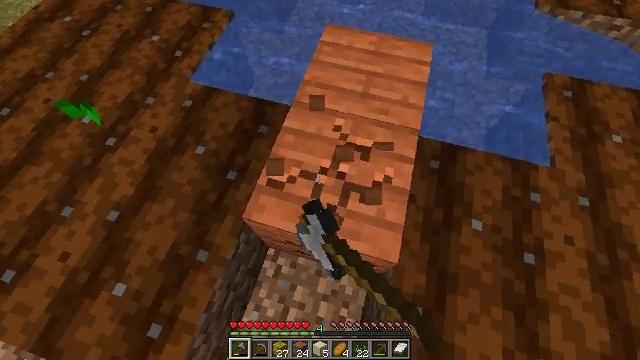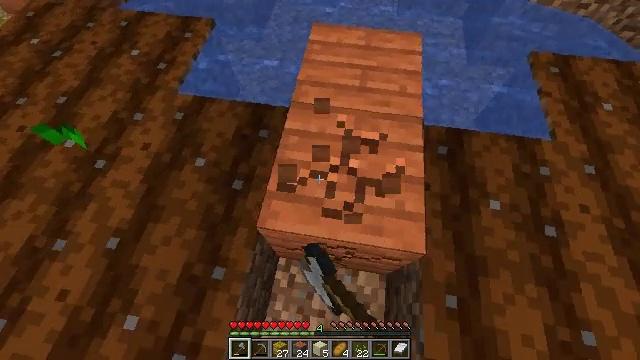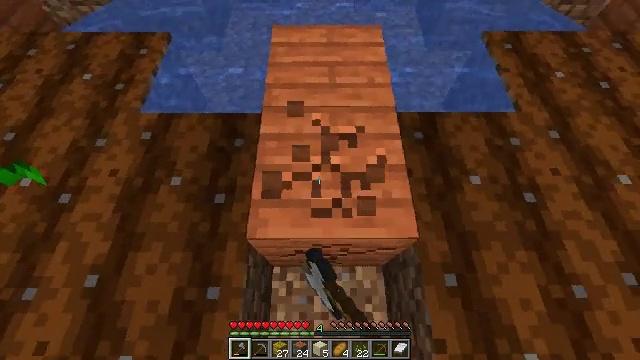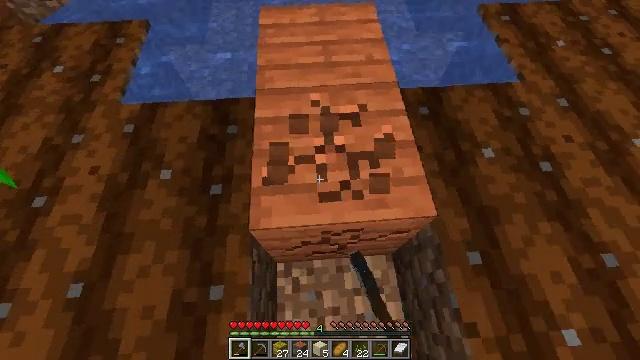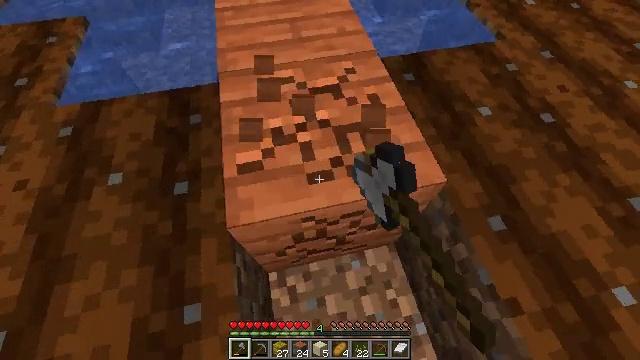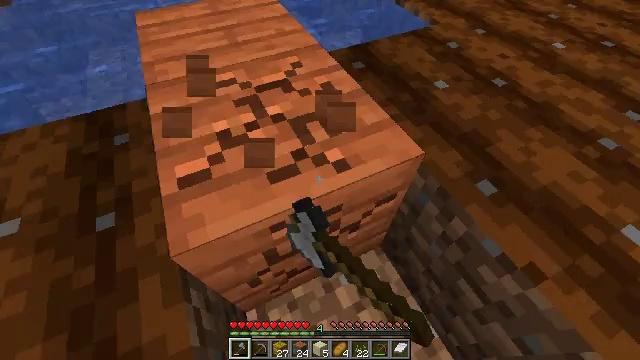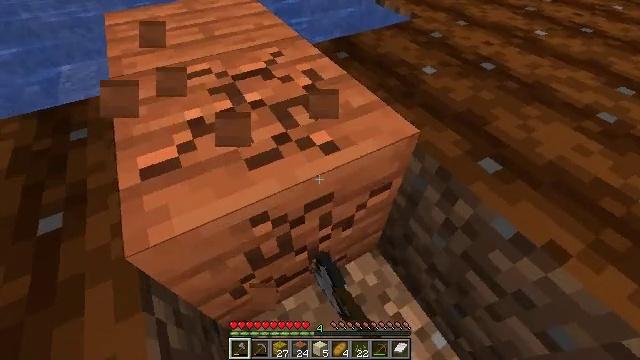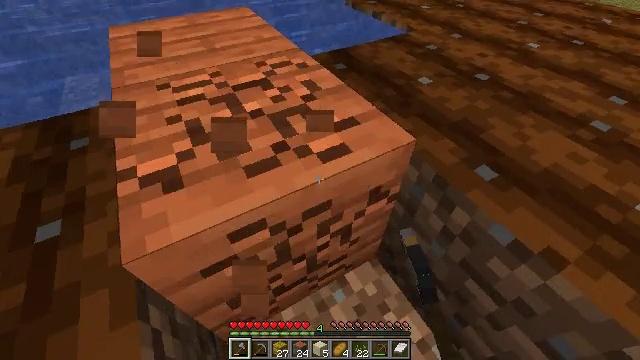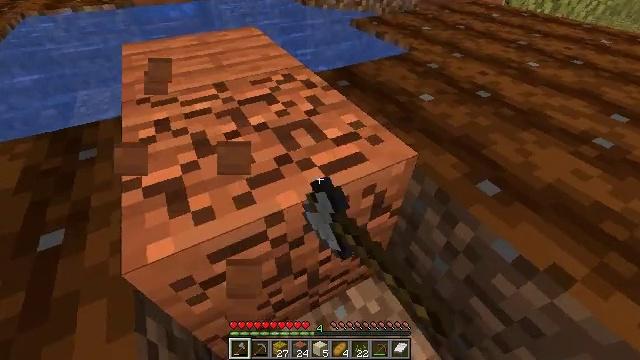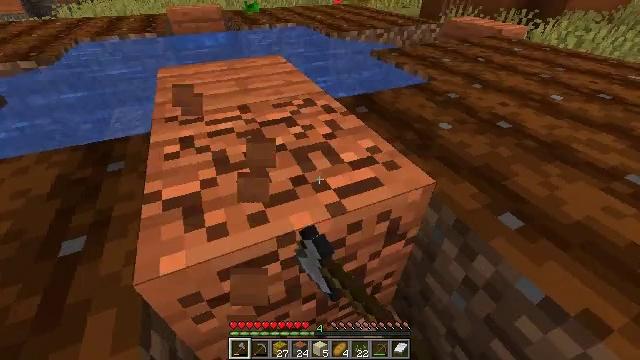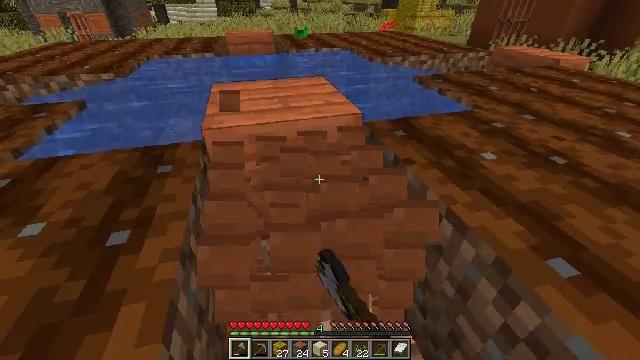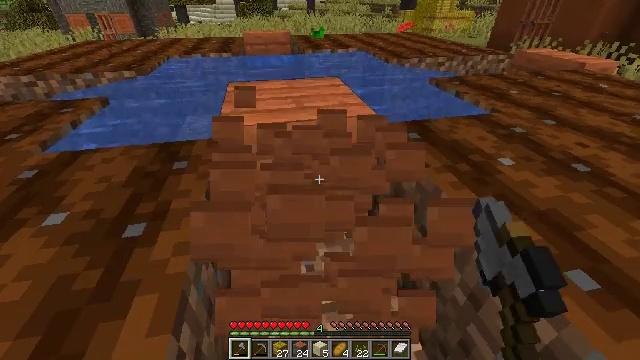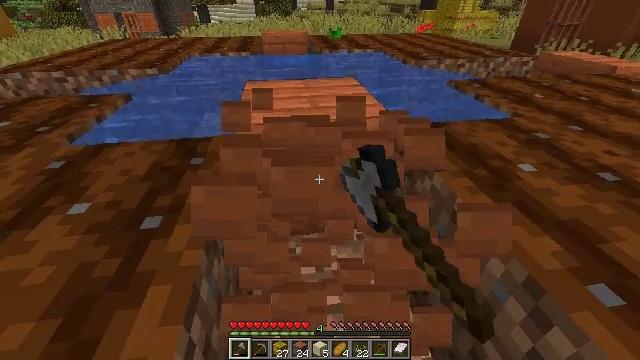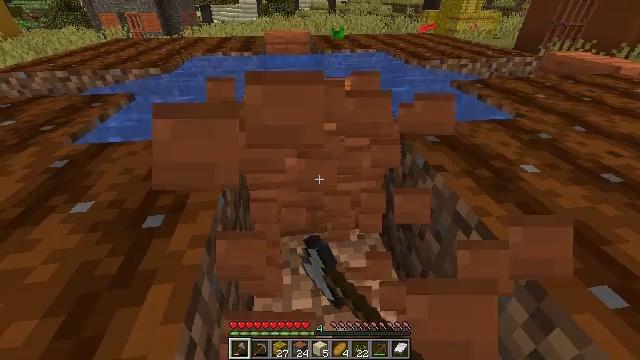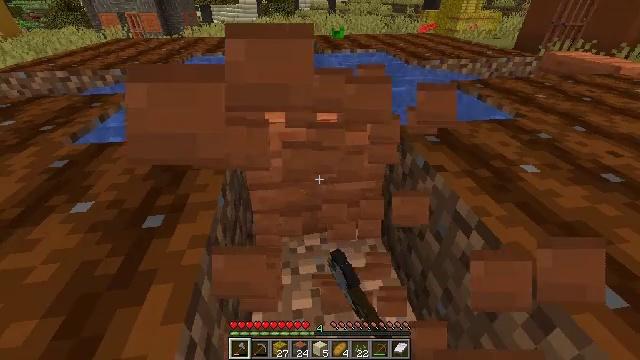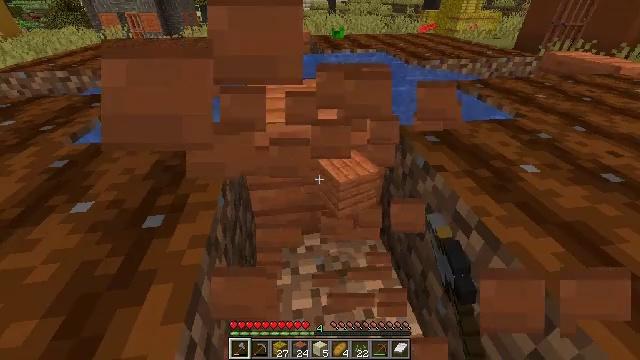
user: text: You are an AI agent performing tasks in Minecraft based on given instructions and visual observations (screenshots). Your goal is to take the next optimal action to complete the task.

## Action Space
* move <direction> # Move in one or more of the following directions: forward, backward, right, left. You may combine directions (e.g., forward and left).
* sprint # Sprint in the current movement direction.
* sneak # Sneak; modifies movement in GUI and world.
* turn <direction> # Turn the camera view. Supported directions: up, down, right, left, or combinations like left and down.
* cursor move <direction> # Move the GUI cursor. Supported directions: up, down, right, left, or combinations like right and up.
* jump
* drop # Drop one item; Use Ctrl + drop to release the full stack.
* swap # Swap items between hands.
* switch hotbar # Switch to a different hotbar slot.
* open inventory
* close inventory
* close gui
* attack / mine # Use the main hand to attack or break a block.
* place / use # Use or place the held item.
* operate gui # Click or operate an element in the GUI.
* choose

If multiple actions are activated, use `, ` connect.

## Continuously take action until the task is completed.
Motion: motion action
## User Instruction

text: Attack the acacia planks to recycle them.
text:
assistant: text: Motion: move left, turn right and up, attack / mine
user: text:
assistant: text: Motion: turn right, attack / mine
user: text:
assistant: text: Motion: turn right, attack / mine
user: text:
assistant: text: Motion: turn right and up, attack / mine
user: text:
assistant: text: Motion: turn right and up, attack / mine
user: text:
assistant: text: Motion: turn right and up, attack / mine
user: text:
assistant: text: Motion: turn up, attack / mine
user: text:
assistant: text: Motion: turn left and up, attack / mine
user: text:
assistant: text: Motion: turn left and up, attack / mine
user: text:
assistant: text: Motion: turn left and up, attack / mine
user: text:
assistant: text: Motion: turn left, attack / mine
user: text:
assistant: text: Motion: turn left, attack / mine
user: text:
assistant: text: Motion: attack / mine
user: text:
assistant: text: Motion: attack / mine
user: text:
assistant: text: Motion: attack / mine
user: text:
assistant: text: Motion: attack / mine
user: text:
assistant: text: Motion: turn up, attack / mine
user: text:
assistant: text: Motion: turn up, attack / mine
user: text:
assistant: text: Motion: attack / mine
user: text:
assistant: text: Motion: attack / mine
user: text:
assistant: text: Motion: attack / mine
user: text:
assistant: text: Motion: attack / mine
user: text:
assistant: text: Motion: attack / mine
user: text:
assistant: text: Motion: attack / mine
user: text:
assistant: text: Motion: attack / mine
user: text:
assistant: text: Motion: attack / mine
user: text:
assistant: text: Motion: attack / mine
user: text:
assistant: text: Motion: move forward, attack / mine
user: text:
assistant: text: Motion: move forward, attack / mine
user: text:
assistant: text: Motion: move forward, attack / mine